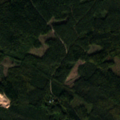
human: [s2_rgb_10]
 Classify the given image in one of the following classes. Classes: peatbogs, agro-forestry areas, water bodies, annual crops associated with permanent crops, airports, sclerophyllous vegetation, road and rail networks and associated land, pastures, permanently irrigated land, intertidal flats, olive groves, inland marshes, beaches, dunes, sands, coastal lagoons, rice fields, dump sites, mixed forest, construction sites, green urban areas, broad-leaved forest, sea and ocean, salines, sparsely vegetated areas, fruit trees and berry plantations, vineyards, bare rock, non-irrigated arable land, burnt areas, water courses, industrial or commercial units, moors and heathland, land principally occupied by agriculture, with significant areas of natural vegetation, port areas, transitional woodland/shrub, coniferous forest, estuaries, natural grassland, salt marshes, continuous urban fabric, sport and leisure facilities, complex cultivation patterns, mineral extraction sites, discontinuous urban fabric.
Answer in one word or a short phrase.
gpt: coniferous forest, mixed forest, transitional woodland/shrub